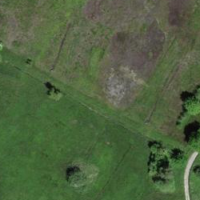
EUNIS habitat code: 25
Species observed at this site:
Erithacus rubecula
Troglodytes troglodytes